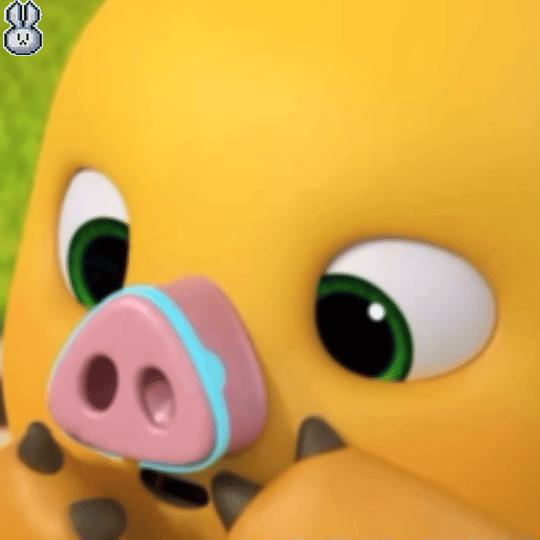
Label: nailong